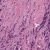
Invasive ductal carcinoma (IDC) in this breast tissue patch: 1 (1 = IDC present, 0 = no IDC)